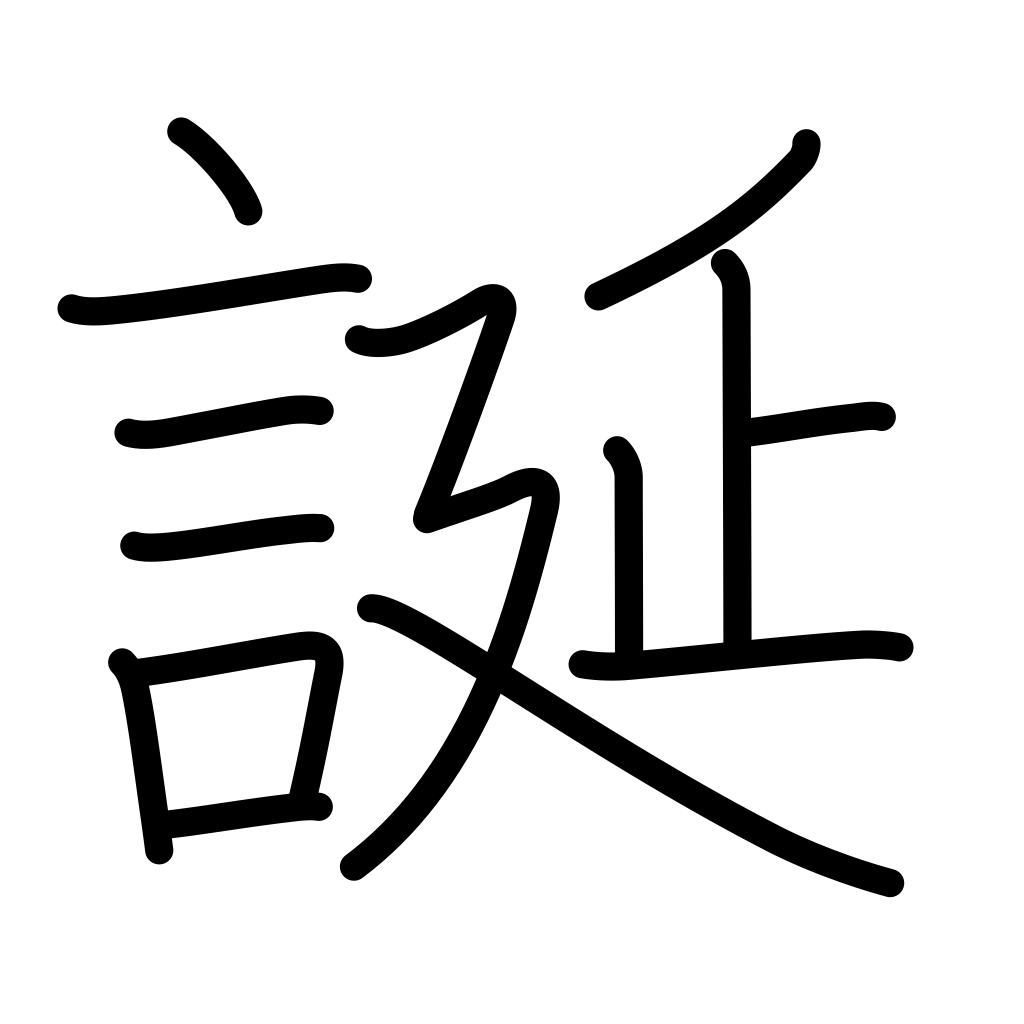
Meaning: nativity, be born, declension, lie, be arbitrary